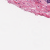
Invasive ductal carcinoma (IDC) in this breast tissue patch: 0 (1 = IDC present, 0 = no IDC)